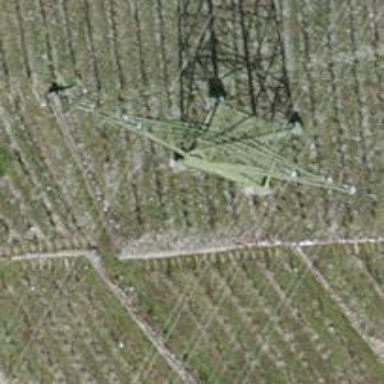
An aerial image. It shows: Power line with 8 cables.